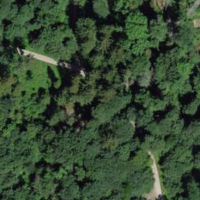
EUNIS habitat code: 44
Species observed at this site:
Lamium maculatum